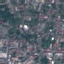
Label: Residential